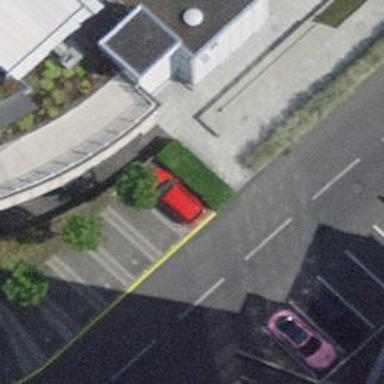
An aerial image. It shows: Car-sharing service available at this location.